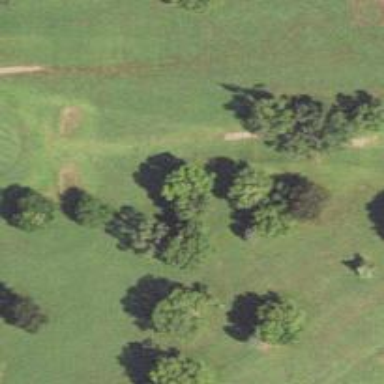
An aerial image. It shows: Path used for both walking and golf.